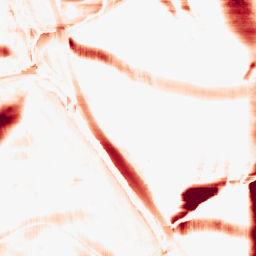
Category: morphological
Decomposition family: morphological_rect
Decomposition parameters: operation: opening
width: 50
height: 20
Upsampling method: quadratic
Upsampling parameters: scale: 2
Upsampling scale: 2